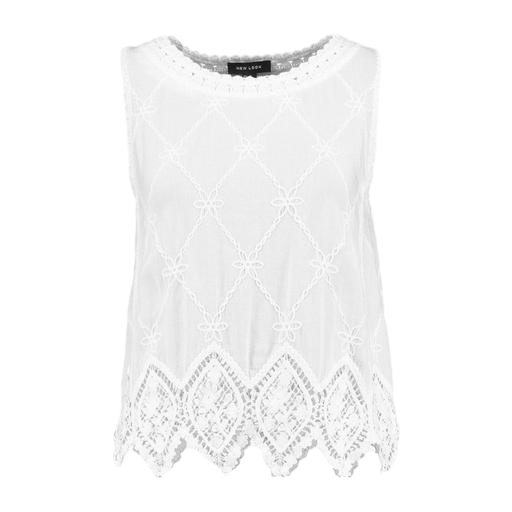
white lace muscle t-shirt, white vest top lace, white laced sleeveless top, white background